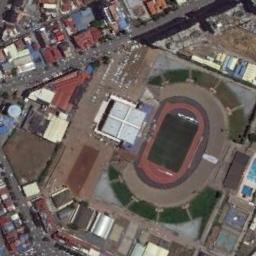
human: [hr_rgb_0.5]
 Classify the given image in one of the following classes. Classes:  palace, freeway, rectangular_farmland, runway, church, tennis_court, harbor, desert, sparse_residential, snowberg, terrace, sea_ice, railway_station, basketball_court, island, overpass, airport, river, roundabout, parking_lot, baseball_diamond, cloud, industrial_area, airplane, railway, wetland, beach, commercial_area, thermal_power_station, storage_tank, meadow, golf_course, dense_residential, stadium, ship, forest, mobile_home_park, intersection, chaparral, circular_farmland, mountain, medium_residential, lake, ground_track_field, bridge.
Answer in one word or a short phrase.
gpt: stadium